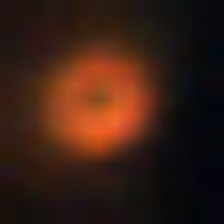
Taxon: NanoPlankton
Group: Other